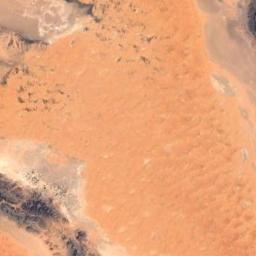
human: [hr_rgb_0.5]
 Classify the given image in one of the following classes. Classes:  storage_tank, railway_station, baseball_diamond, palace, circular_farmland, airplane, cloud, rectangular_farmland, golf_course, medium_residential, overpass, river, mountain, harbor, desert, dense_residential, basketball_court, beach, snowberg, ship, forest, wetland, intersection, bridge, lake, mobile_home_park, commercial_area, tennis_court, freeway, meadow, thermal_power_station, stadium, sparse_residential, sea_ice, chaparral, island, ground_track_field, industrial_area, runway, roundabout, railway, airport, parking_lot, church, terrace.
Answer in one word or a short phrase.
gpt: desert